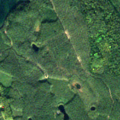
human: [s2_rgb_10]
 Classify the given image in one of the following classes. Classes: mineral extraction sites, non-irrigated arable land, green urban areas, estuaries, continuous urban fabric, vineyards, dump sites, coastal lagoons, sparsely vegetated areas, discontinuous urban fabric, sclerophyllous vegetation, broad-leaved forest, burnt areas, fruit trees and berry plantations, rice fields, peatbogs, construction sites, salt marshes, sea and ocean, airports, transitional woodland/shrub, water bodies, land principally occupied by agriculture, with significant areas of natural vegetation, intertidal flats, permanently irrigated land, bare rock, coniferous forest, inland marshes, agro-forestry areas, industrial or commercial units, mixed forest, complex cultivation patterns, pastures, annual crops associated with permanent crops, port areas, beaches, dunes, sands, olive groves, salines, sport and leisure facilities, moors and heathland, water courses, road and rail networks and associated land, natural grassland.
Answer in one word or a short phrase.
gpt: coniferous forest, mixed forest